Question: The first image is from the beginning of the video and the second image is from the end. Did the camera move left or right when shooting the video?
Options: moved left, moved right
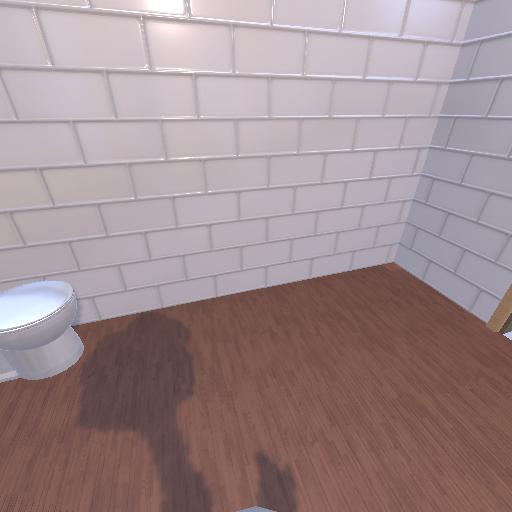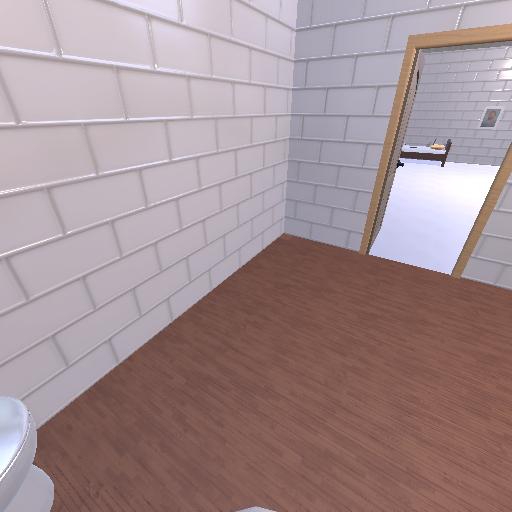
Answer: moved left